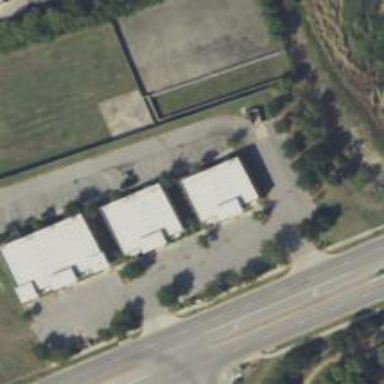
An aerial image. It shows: Healthcare clinic.